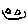
Label: smiley face